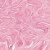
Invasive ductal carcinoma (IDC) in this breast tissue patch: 0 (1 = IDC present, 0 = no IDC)